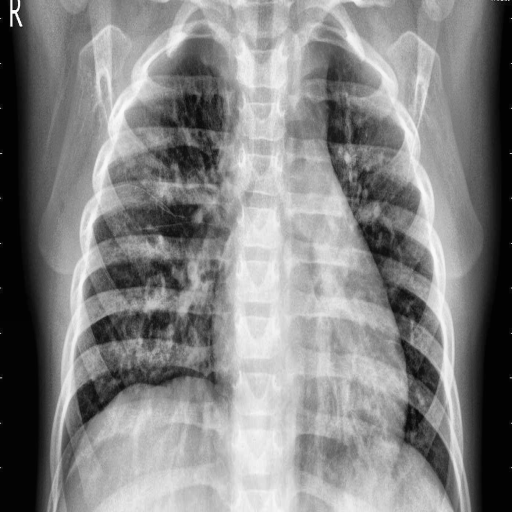
Finding: PNEUMONIA